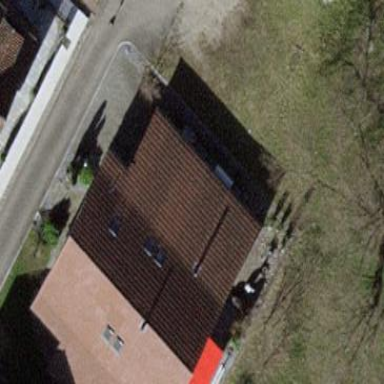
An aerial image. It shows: Detached building.